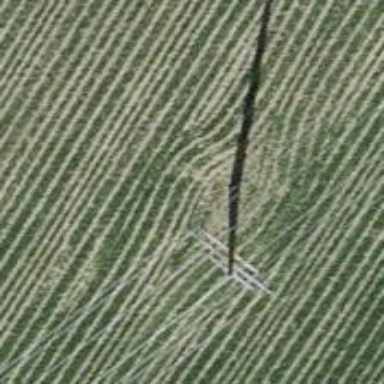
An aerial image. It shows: Power pole.